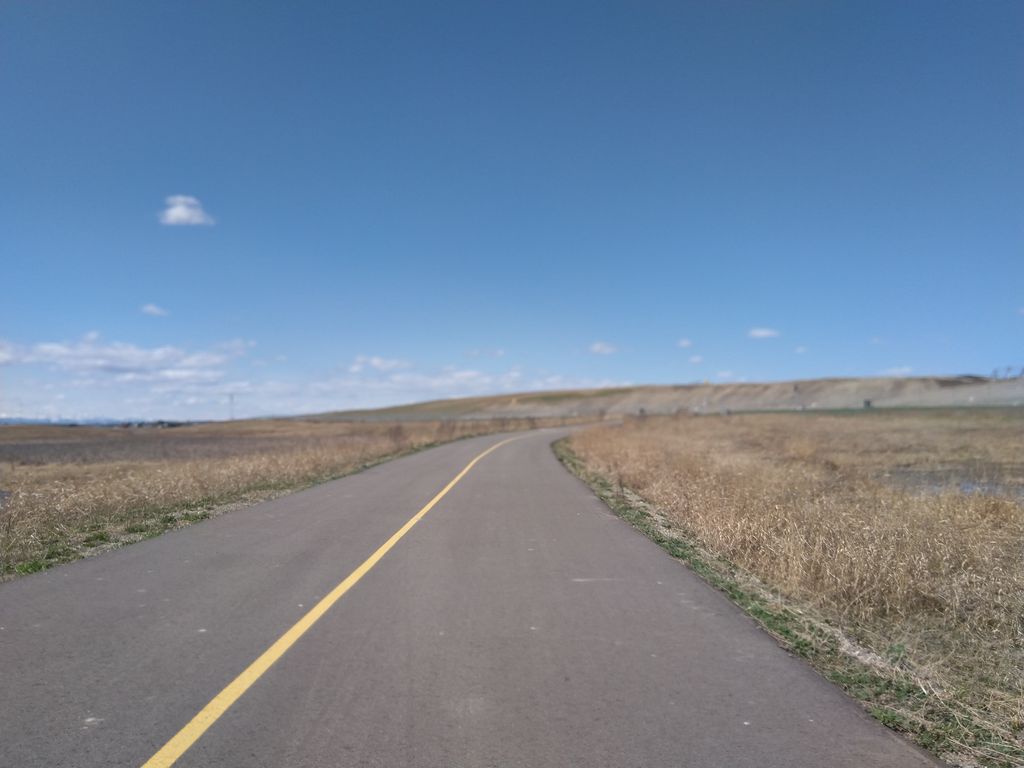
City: calgary